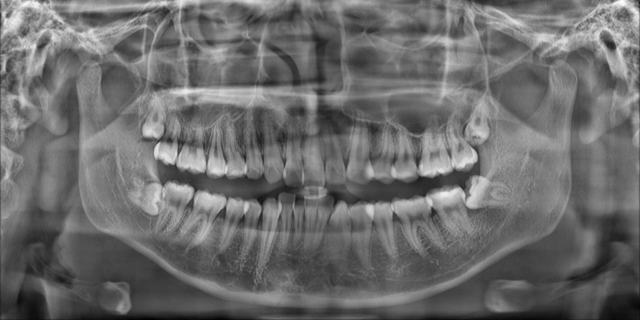
adult